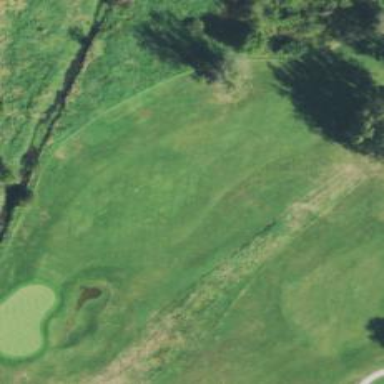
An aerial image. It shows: View of golf hole.